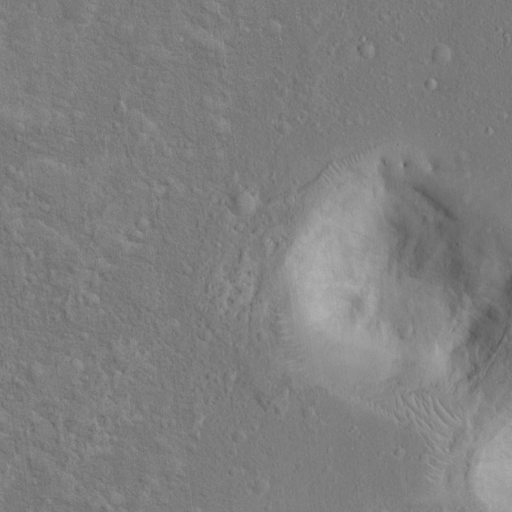
Classes present: Background, Cone